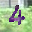
Label: 4